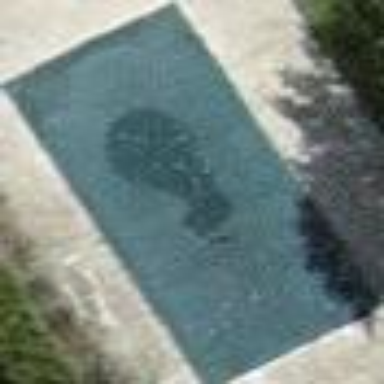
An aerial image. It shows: Outdoor swimming pool in leisure land.